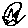
Label: star